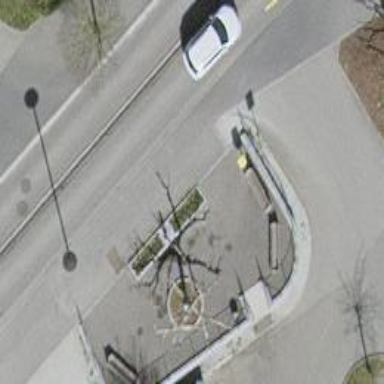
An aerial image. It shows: Post box is visible.